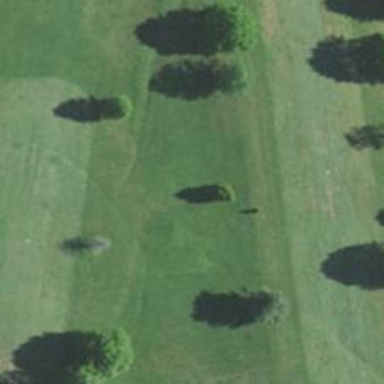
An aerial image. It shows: Golf fairway surrounded by grass.